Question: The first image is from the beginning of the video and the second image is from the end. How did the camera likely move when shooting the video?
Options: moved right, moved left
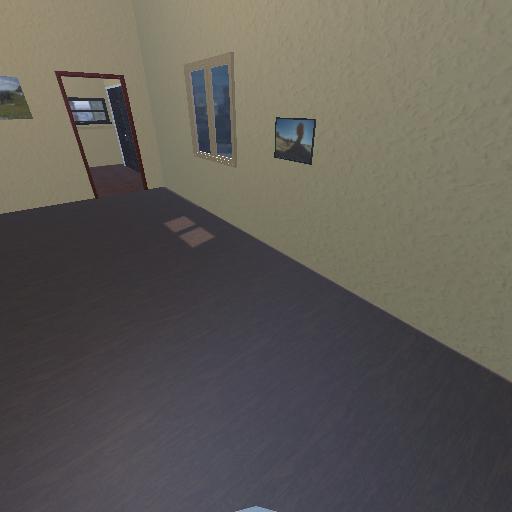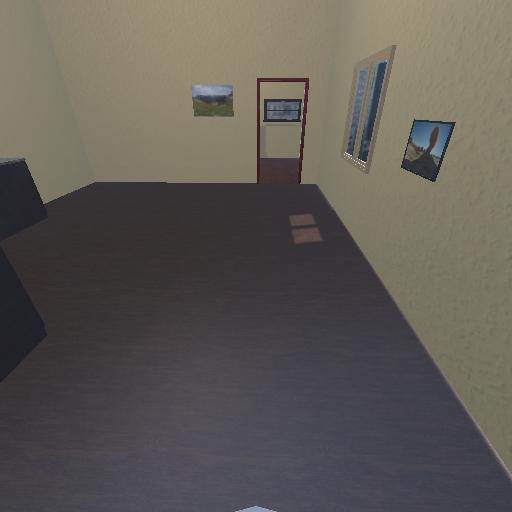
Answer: moved right